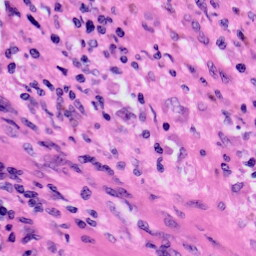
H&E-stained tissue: Skin